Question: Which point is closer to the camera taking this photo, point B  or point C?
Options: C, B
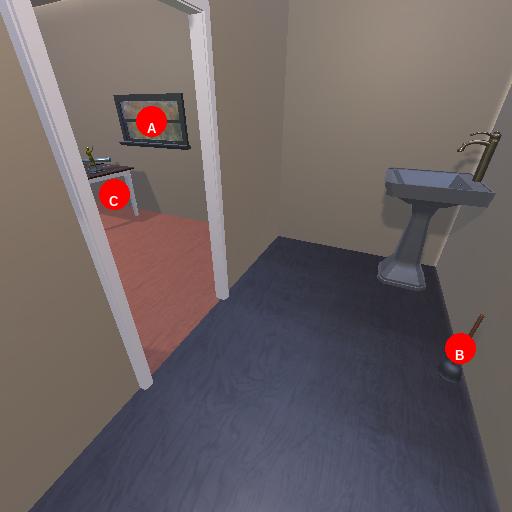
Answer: C